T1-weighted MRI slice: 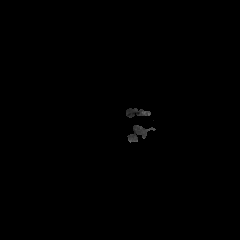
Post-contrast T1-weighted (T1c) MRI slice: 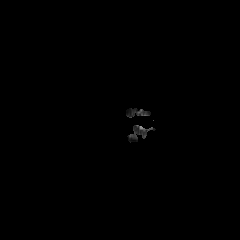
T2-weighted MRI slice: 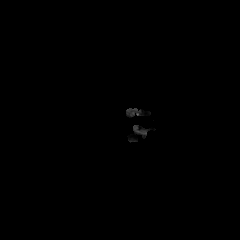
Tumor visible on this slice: no